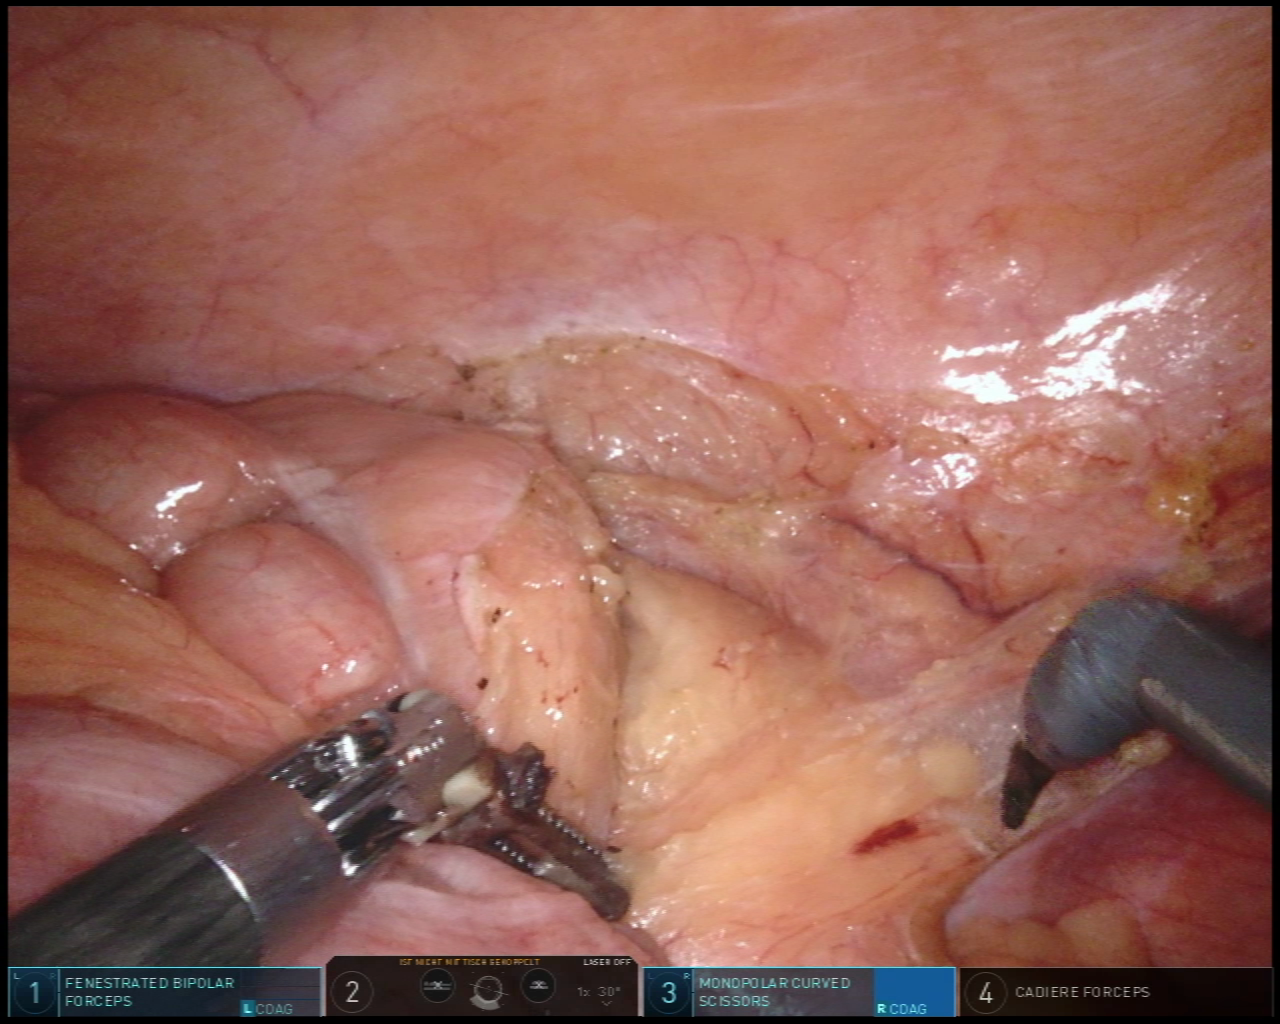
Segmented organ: colon
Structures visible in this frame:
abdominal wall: yes
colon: yes
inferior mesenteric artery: no
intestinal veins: no
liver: no
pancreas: no
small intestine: no
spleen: no
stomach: no
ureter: no
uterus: no
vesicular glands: no